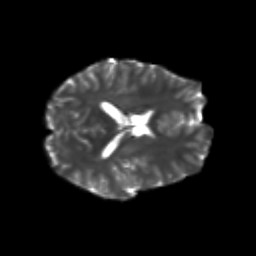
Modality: T2w
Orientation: axial
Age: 20
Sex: male
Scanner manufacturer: siemens
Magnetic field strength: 3 T
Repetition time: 3.5 s
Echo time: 0.104 s